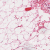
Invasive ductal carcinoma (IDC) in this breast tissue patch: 0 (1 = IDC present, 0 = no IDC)